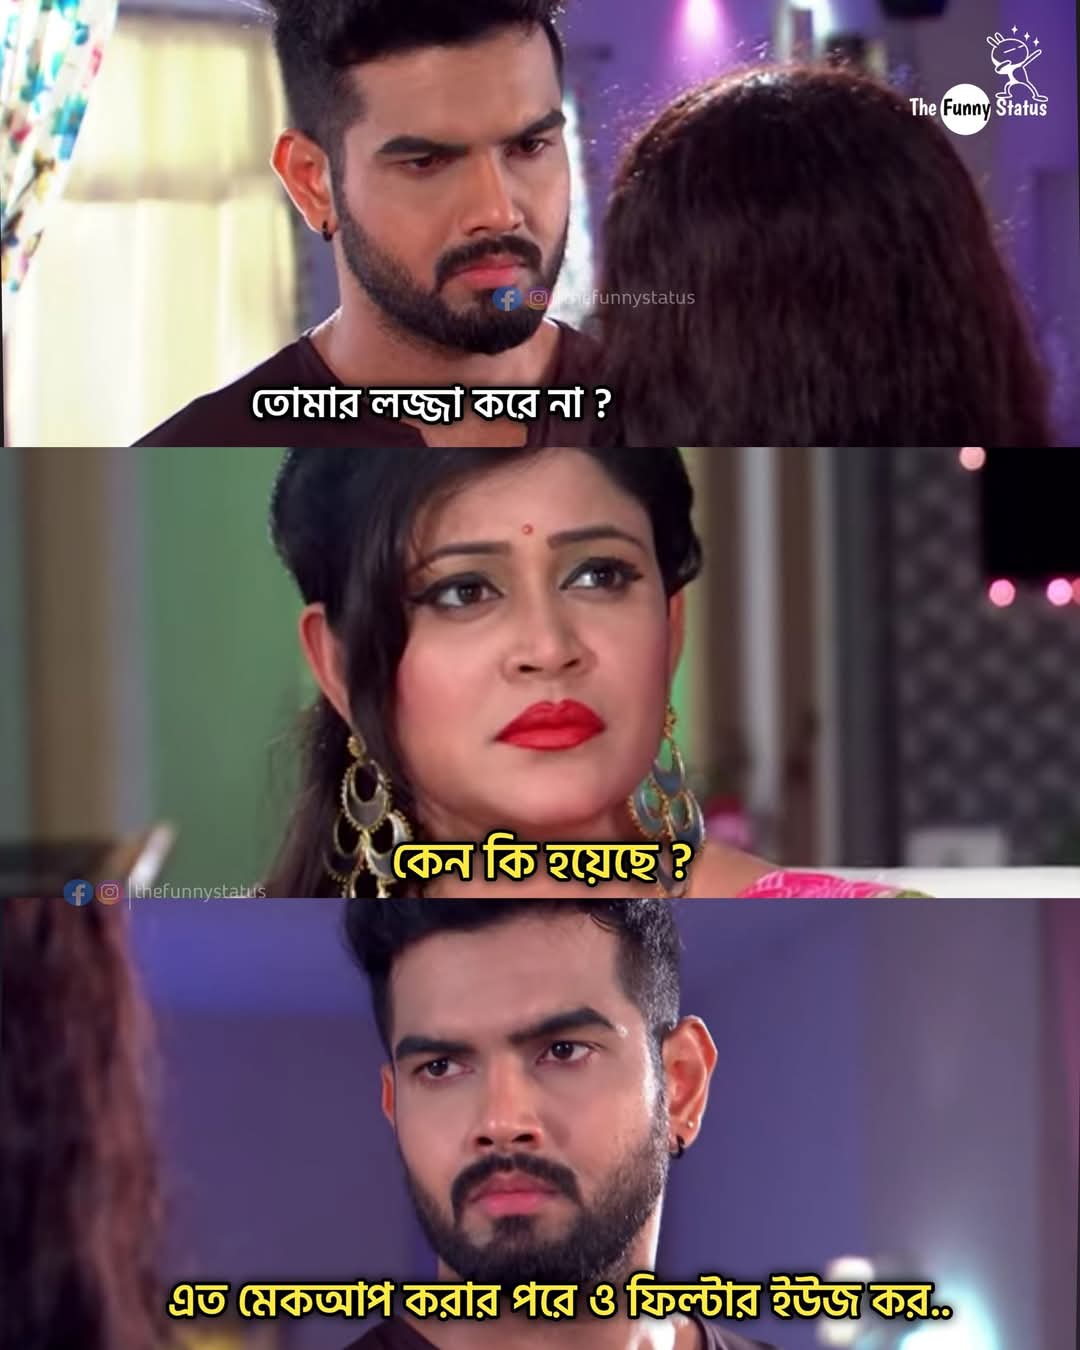
Text: তোমার লজ্জা করে না?
কেন কি হয়েছে?
এত মেকআপ করার পরে ও ফিল্টার ইউজ কর..
Label: Non Hate